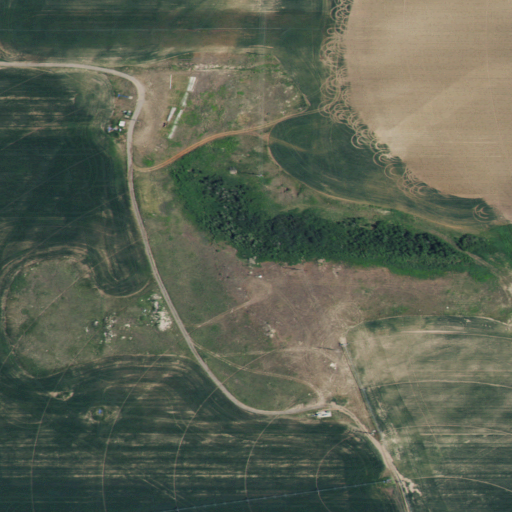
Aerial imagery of mountain in Idaho named Webster Butte containing only cultivated crops